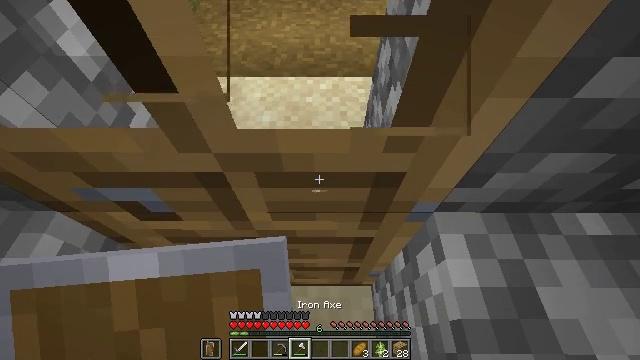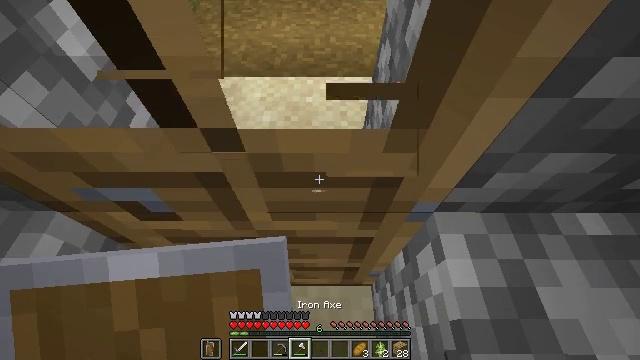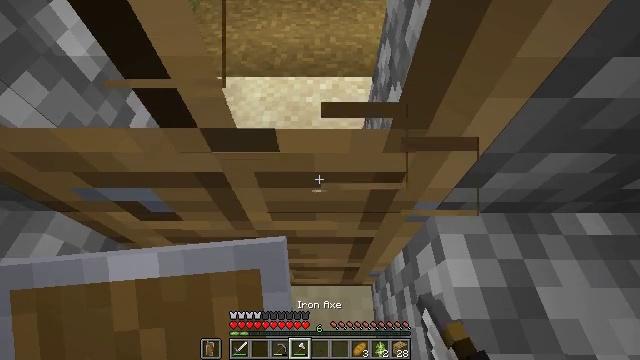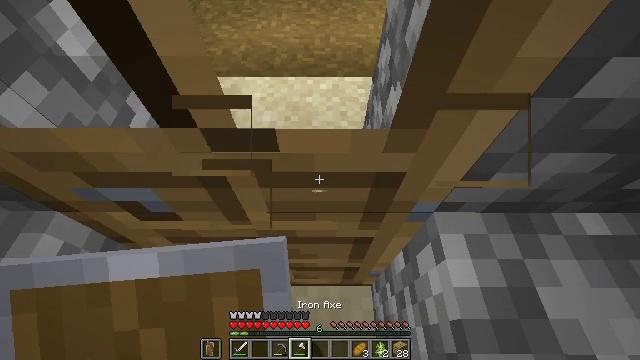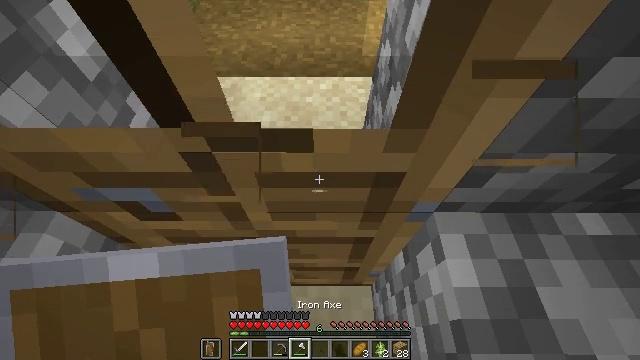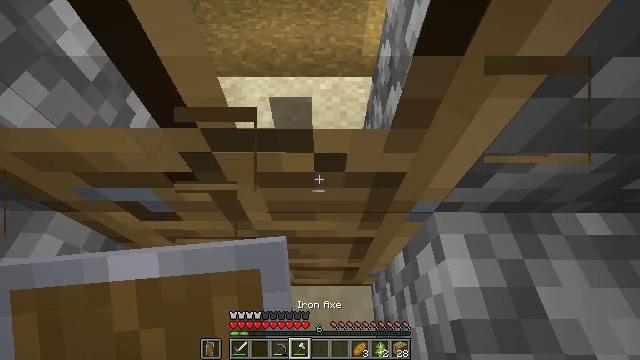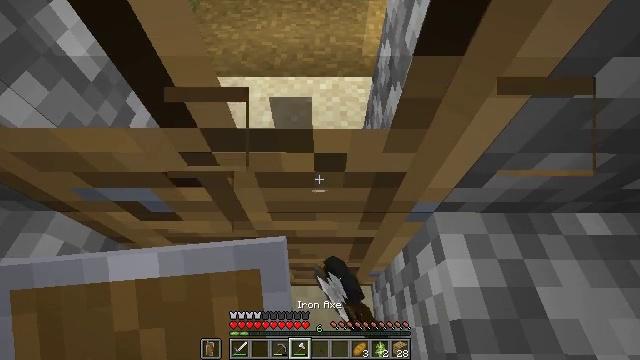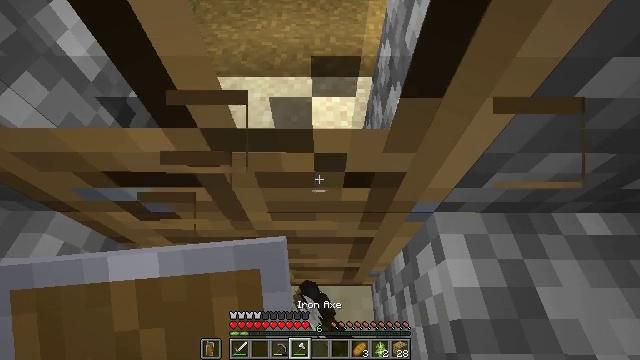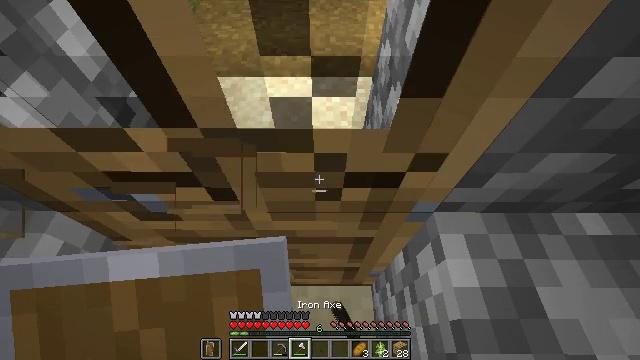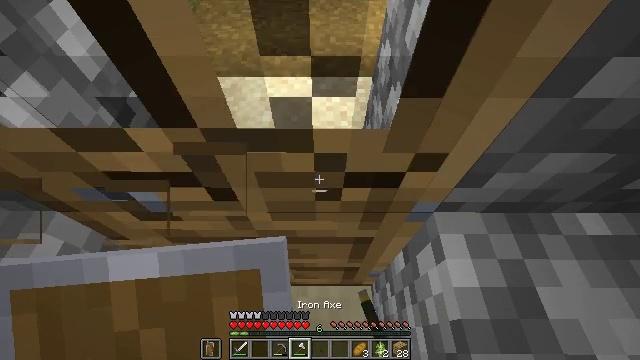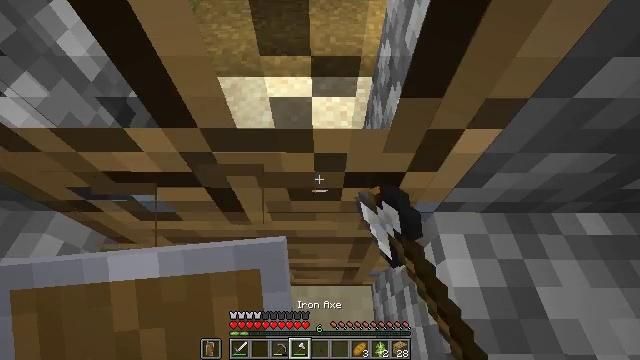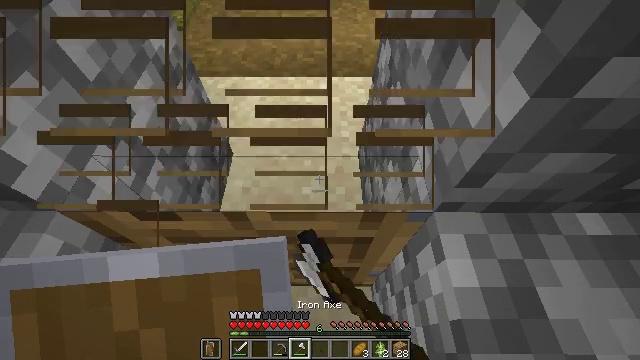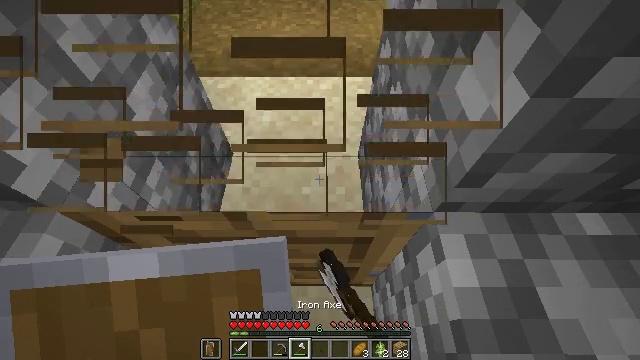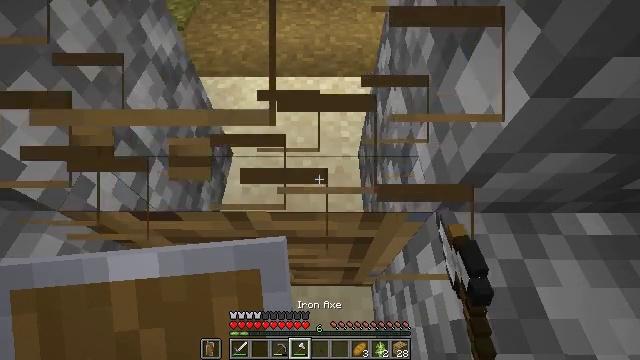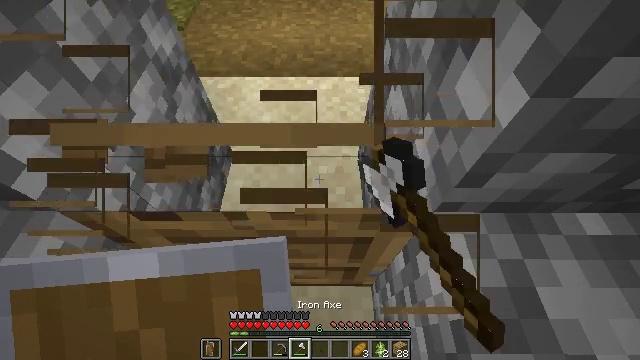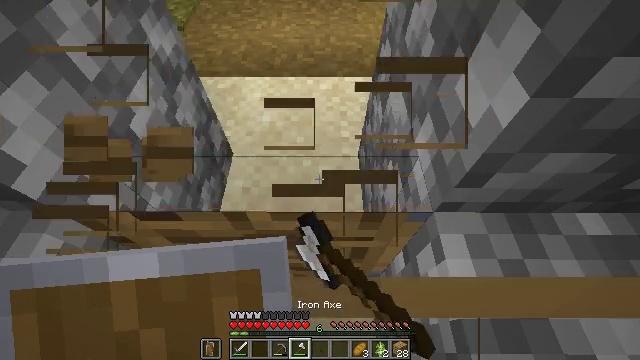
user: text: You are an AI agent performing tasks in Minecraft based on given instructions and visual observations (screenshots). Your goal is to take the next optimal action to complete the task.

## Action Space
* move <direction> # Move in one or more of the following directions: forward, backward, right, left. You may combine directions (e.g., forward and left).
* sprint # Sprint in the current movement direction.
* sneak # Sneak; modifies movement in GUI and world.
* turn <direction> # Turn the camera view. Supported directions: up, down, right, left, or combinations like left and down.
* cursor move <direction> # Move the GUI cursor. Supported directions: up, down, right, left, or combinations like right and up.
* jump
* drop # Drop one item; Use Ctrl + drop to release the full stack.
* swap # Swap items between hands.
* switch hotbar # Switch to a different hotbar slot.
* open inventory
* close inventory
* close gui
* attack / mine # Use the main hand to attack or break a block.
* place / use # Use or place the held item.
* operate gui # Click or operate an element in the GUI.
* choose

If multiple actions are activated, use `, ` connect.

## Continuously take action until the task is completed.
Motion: motion action
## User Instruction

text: Attack the oak door to gather it.
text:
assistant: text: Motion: attack / mine
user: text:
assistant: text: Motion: attack / mine
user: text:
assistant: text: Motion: attack / mine
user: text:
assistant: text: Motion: attack / mine
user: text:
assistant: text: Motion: attack / mine
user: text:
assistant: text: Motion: attack / mine
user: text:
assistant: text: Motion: attack / mine
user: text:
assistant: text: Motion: attack / mine
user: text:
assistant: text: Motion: attack / mine
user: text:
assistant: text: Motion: attack / mine
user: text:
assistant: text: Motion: attack / mine
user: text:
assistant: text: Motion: attack / mine
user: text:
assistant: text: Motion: attack / mine
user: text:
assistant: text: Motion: attack / mine
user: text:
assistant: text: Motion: attack / mine
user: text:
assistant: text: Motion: attack / mine